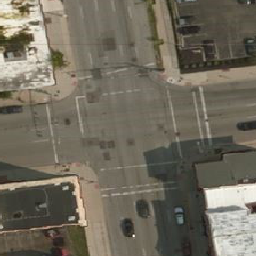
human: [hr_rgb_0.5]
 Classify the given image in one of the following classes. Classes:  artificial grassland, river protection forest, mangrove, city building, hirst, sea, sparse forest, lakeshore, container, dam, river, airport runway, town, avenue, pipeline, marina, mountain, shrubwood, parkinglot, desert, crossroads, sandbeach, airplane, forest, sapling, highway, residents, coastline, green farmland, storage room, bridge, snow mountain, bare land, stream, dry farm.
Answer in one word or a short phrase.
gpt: crossroads